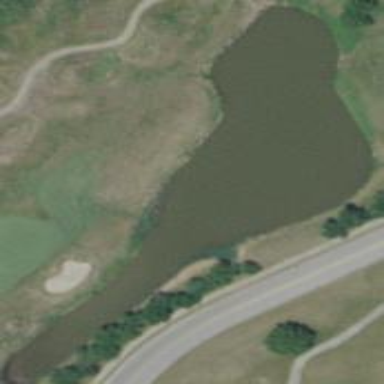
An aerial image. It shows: Water hazard on golf course.